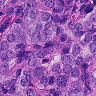
Metastatic tissue present: yes